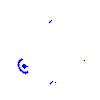
Particle: kaon